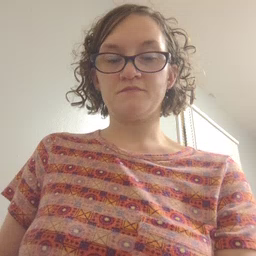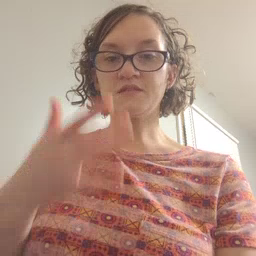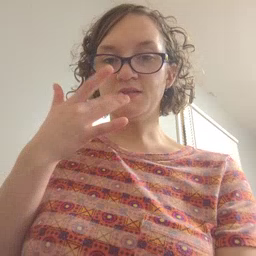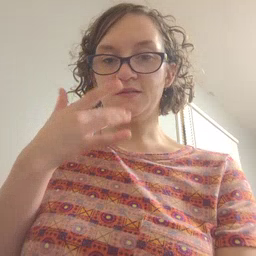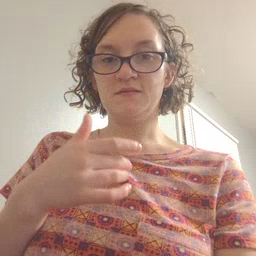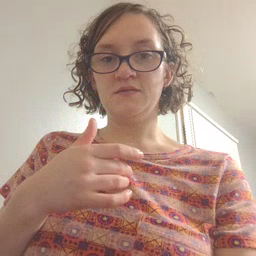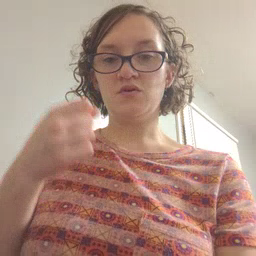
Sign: taste